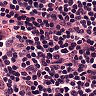
Metastatic tissue present: no